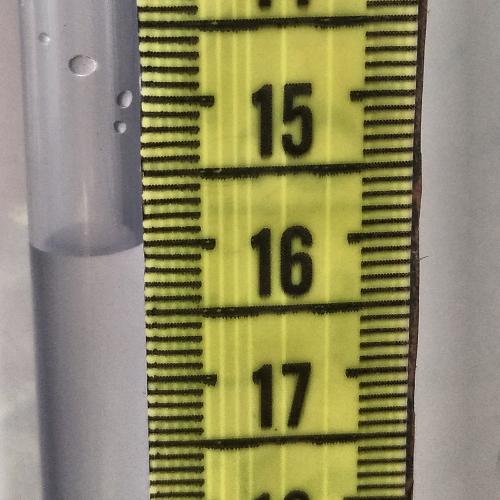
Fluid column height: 16.0 cm